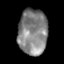
Tissue: skin
Cell type: Epithelial cells
Senescence score: 0.1552
Nuclear area (px): 1306
Mean DAPI intensity: 131.86